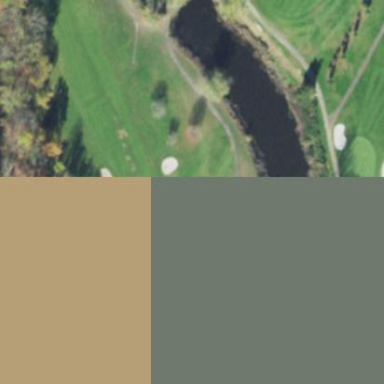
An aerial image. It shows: Scenic golf fairway.